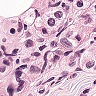
Metastatic tissue present: yes